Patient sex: F
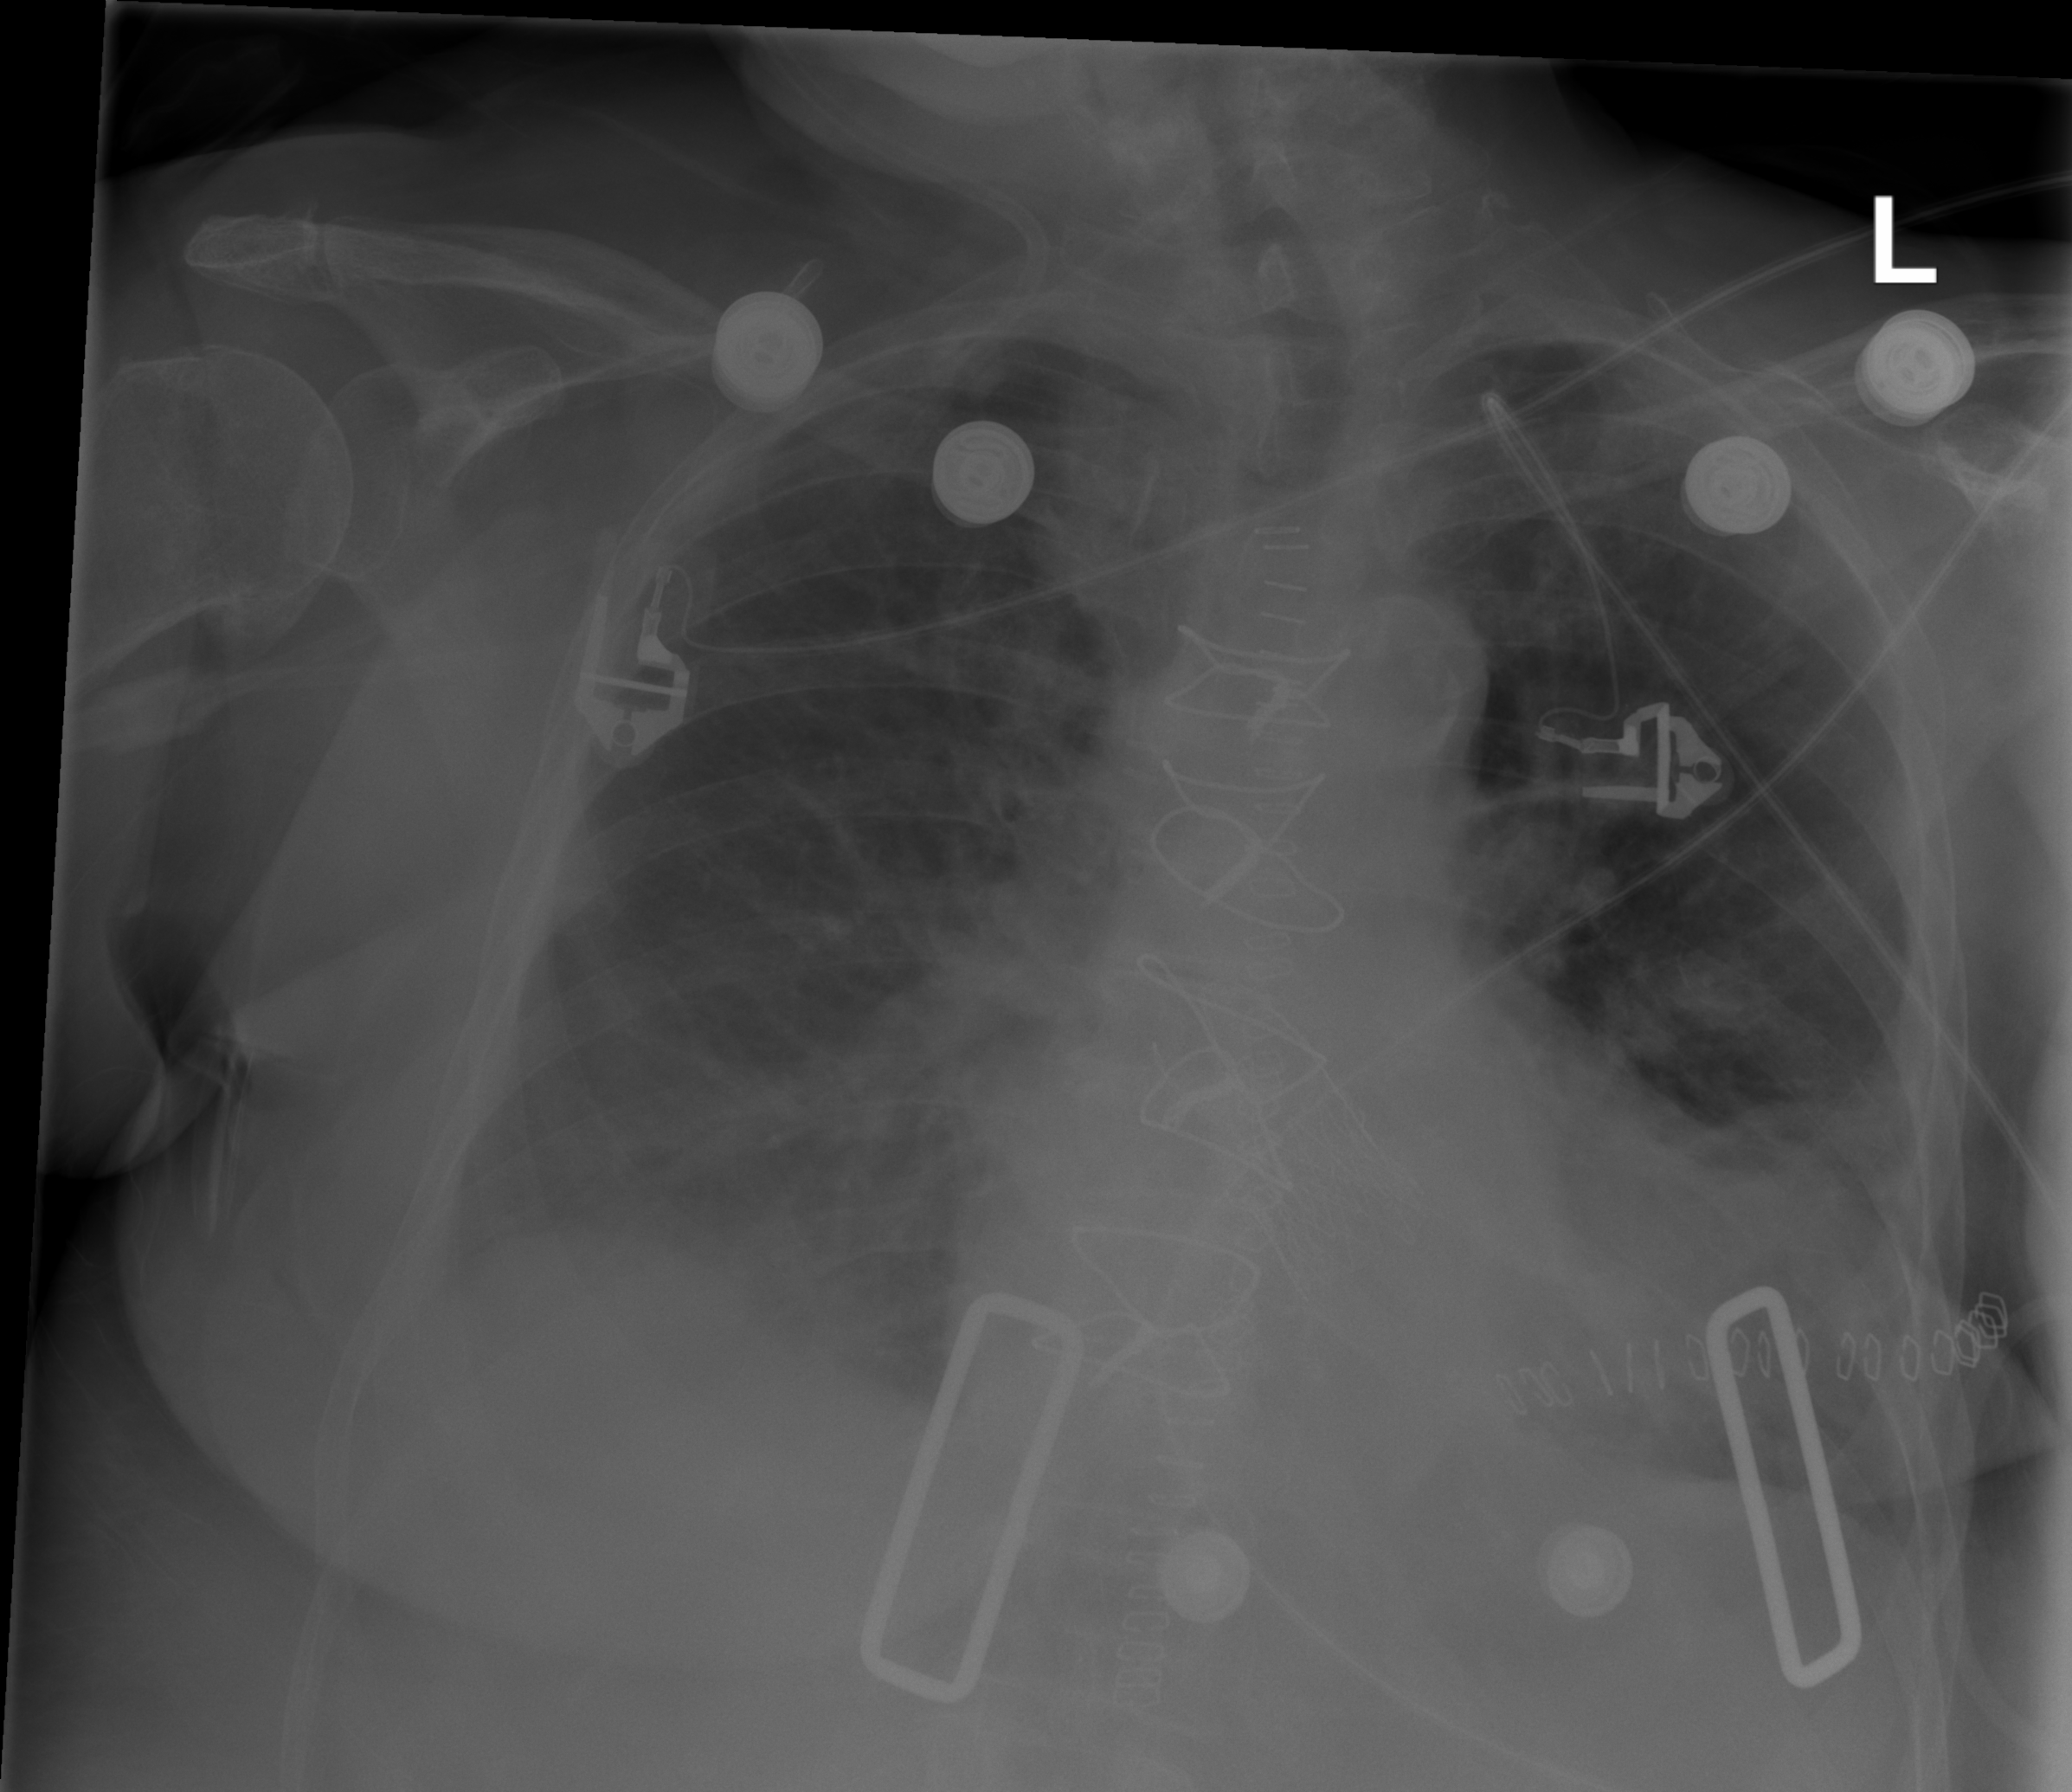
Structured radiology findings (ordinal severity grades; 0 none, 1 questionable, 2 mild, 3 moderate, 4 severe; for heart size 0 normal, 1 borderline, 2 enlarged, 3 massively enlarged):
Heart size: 2
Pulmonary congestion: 2
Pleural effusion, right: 2
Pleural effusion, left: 1
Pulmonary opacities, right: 2
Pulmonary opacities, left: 2
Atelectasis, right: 2
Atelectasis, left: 2